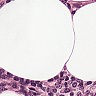
Metastatic tissue present: no